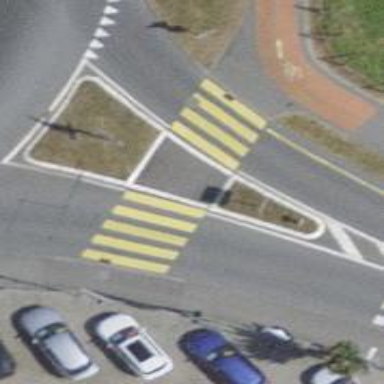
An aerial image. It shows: Kerb serving as barrier.